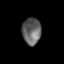
Tissue: skin
Cell type: Epithelial cells
Senescence score: 0.2567
Nuclear area (px): 489
Mean DAPI intensity: 99.333